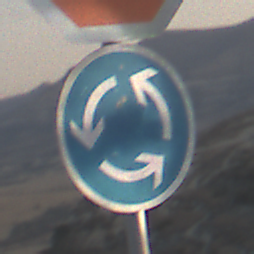
Verkehrszeichen: Kreisverkehr
Zusatzzeichen oben: Stop
Umgebung: Outdoor, Nature
Tageszeit: SunriseSunset
Wetter: PartlyCloudy
Licht: Natural
Jahreszeit: NotSpecified
Kontrast: HighContrast